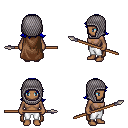
a pixel art fantasy rpg character, female body template, human, dark skin, brown cape, white pants, blue loose hair, chain hood, spear, four views (front, back, left, right), 2x2 character sprite sheet, small pixel art, hard edges, no anti-aliasing